Modality: CBCT
Slice 77 of 134
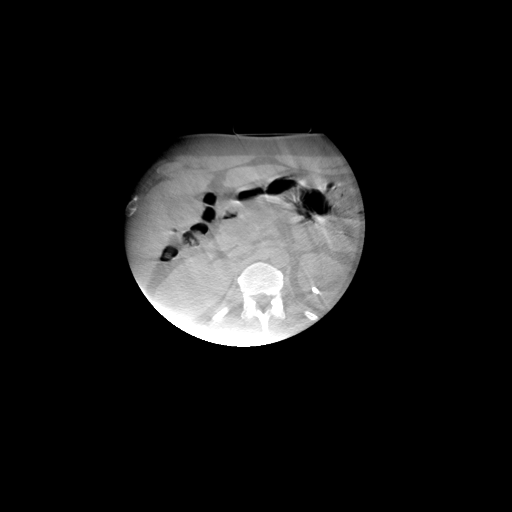